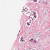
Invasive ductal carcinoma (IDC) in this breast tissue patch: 1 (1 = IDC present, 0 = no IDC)